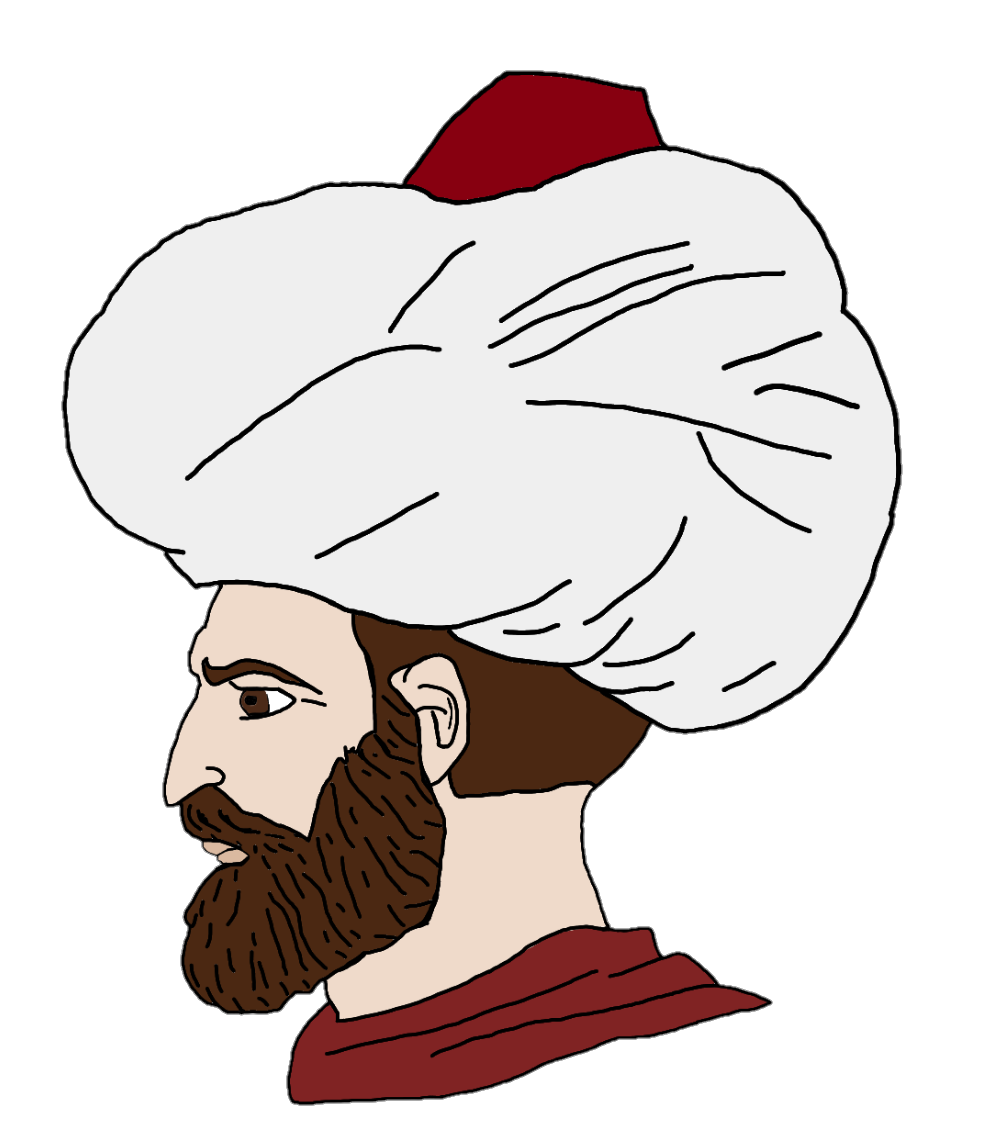
Label: 4_Yes_Chad